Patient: sex M, age 65
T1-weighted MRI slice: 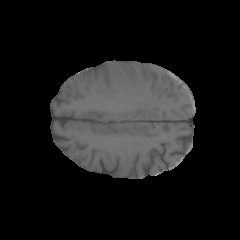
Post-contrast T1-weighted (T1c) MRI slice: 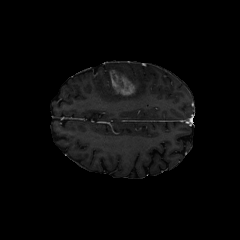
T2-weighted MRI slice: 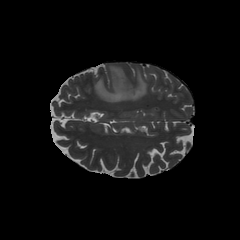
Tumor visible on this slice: yes
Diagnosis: Glioblastoma, IDH-wildtype
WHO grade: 4